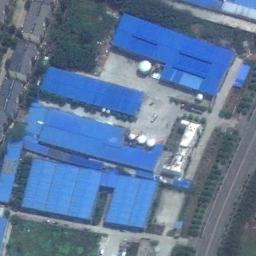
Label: industrial_area